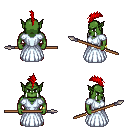
a pixel art fantasy rpg character, male body template, orc, green skin, underdress, metal pants, red mohawk hairstyle, bracelets, spear, four views (front, back, left, right), 2x2 character sprite sheet, small pixel art, hard edges, no anti-aliasing